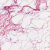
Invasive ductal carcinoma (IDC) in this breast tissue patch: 0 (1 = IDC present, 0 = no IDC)